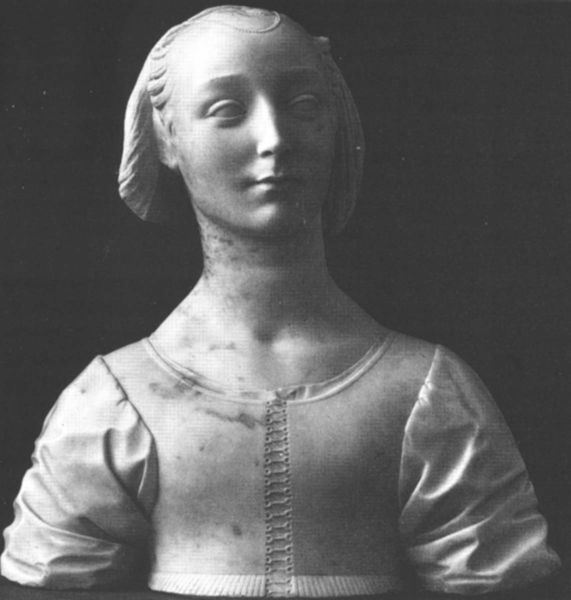
Titel: Büste der Marietta Strozzi
Künstler: Desiderio da Settignano
Institution: Berlin, Staatliche Museen, Skulpturensammlung
Schlagwörter: kopf, frau, frisur, kleid, weiss, hemd, jung, augen, bluse, falten, gesicht, stein, ärmel, hals, portrait, porträt, haare, stoff, schulter, schön, skulptur, mieder, büste, plastik, foto, schwarzweiß, kranz, flecken, mamor, schnürung, ösen, öse